Question: I'd like to make some drag-able UIView.
But in case of following code, you can drag only one UIView you have added at the last.

I have this code.
LabelView class is subclass of UIView.
ViewControlle.h
'''
@interface ViewController : UIViewController
@property (nonatomic, strong) LabelView* labelView;
@end
'''
ViewController.m
'''
@implementation ViewController
- (void)viewDidLoad
{
[super viewDidLoad];
_labelView = [[LabelView alloc]initWithFrame:CGRectMake(100, 200, 200, 50)];
[self.view addSubview:_labelView];
UIPanGestureRecognizer* pan = [[UIPanGestureRecognizer alloc]initWithTarget:self action:@selector(panAction:)];
[_labelView addGestureRecognizer:pan];
UIButton* addButton = [[UIButton alloc]initWithFrame:CGRectMake(270, 60, 40, 40)];
[addButton addTarget:self action:@selector(newLabelView) forControlEvents:UIControlEventTouchUpInside];
[self.view addSubview:addButton];
}
- (void)panAction:(UIPanGestureRecognizer *)sender
{
CGPoint p = [sender translationInView:self.view];
CGPoint movedPoint = CGPointMake(_labelView.center.x + p.x, _labelView.center.y + p.y);
_labelView.center = movedPoint;
[sender setTranslation:CGPointZero inView:self.view];
}
- (void)newLabelView
{
_labelView = [[LabelView alloc]initWithFrame:CGRectMake(20, 60, 200, 50)];
[self.view addSubview:_labelView];
UIPanGestureRecognizer* pan = [[UIPanGestureRecognizer alloc]initWithTarget:self action:@selector(panAction:)];
[_labelView addGestureRecognizer:pan];
}
'''
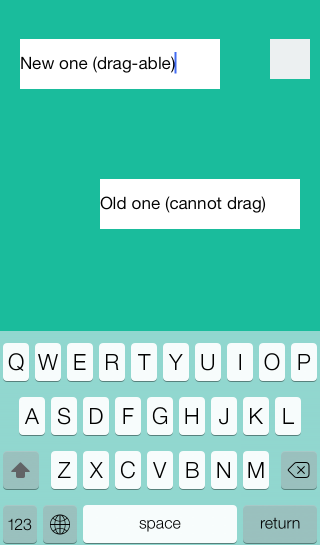
Answer: You could create a mutable array, and then add each new view into that array. You do this by adding:
'''
NSMutableArray *viewsArray = [[NSMutableArray alloc] init];
// after creating the custom view
[viewsArray addObject:customView];
'''
Then, you can add a pan gesture on top of the views in the array, that way they are all using the pan gesture
'''
for(LabelView *l in viewsArray) {
[l addGestureRecognizer:panGestureRecognizer];
}
'''
this will add a UIPanGestureRecognizer to all the custom views in the array that you created in the beginning of this answer.
Hope this helps!